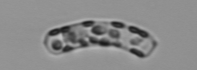
Label: Guinardia_striata